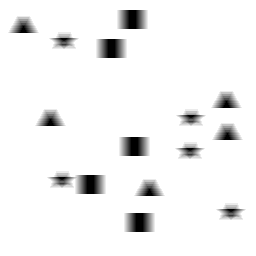
Squares: 5
Triangles: 5
Stars: 5
Total shapes: 15